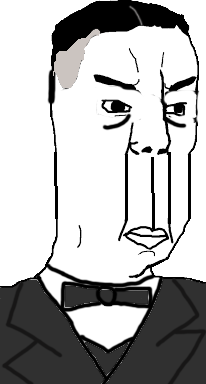
Label: 5_Poljak